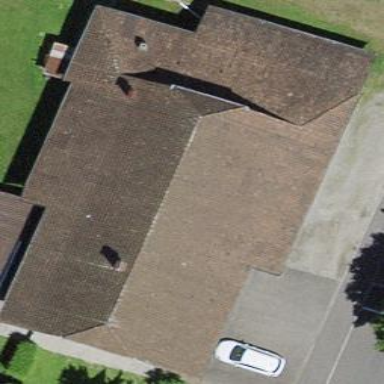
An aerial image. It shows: Farm building.